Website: lowes
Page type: customer-info-address
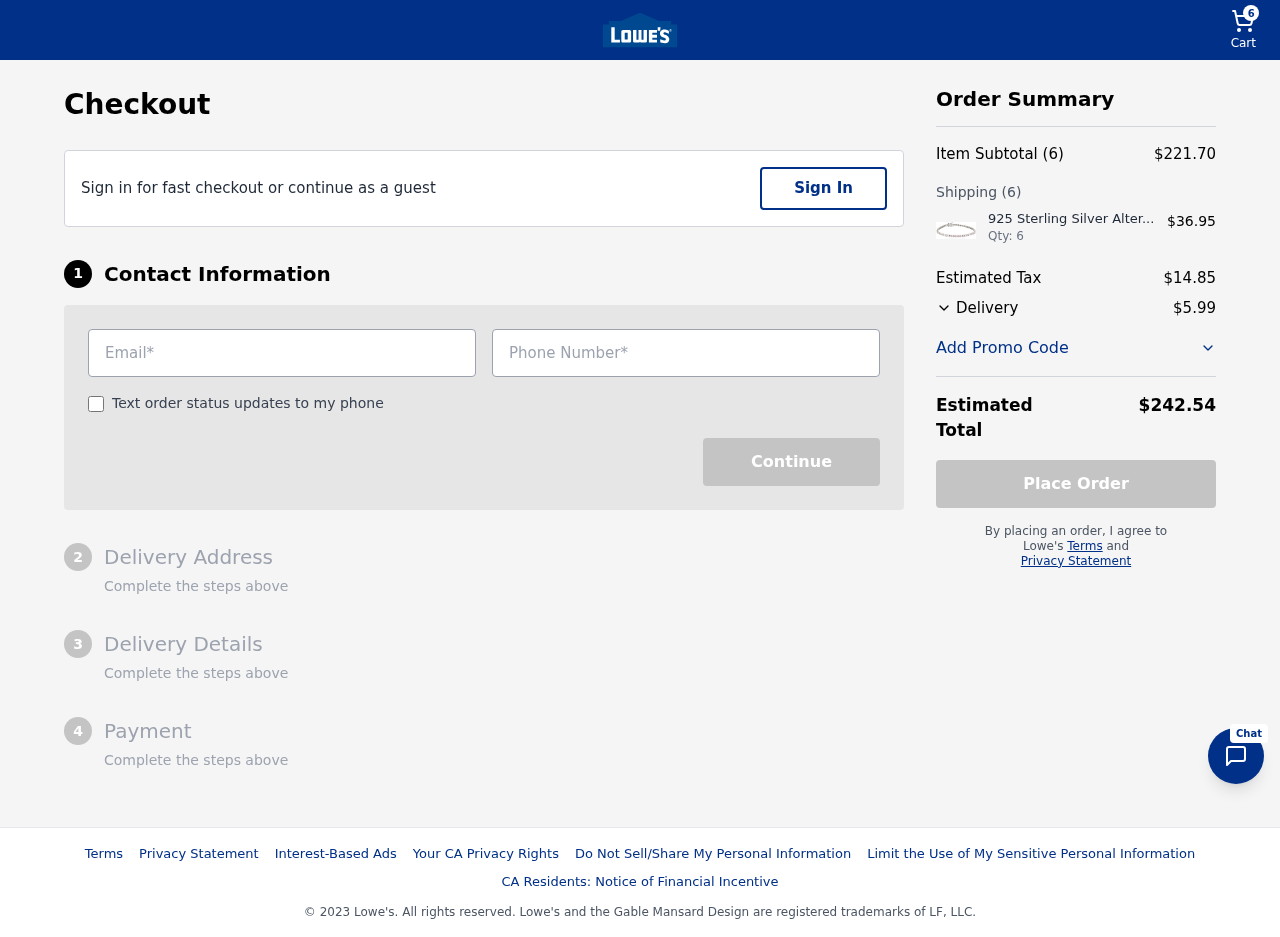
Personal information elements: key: PII_EMAIL
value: james_cook@hotmail.com
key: PII_PHONE
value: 6746793155
Product elements: key: PRODUCT1_NAME
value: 925 Sterling Silver Alternating AAA Cubic Zirconia Tennis Bracelet 19cm
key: PRODUCT1_PRICE
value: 36.95
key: PRODUCT1_QUANTITY
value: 6
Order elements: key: ORDER_NUM_ITEMS
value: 6
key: ORDER_SUBTOTAL
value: $221.70
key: ORDER_NUM_ITEMS2
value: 6
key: ORDER_TAX
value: $14.85
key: ORDER_SHIPPING_COST
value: $5.99
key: ORDER_TOTAL
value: $242.54